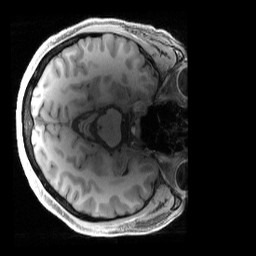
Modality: T1w
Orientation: axial
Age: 46
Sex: male
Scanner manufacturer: siemens
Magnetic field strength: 3 T
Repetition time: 2.4 s
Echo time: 0.00222 s